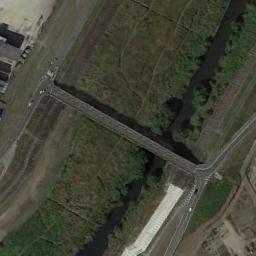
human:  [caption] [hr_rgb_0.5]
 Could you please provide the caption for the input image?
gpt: A bridge built on a dark green river and the flood bed of the river while some green plants on the flood bed .

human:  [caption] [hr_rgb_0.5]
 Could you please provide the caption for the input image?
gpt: On one side of the river are vegetation and on the other side are settlements .

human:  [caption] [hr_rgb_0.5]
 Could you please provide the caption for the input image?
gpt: A bridge connects the land on both sides of the narrow, Slender green river, With long green banks on both sides of the river .

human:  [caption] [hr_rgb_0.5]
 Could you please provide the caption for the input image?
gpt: There is a bridge over the river with some plants and rocks beside .

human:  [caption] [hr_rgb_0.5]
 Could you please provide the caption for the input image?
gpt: Many green plants are under the bridge .